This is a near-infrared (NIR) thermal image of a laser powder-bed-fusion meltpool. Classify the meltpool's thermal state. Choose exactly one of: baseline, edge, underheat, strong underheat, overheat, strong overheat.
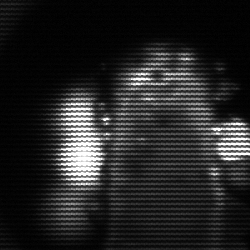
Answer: strong underheat